Question: I want to select from a li (it looks like a dropdown but it is not) the second value (in my example, 'Bellevue'). Here is a screenshot:

I am using Page Objects and I am looking after elements using @FindBy annonations. Here is what I tried:
'''
@FindBy(how=How.CSS,using = "a[id^='ui-id-'][1]")
'''
I receive the error:
'''
The given selector a<URL> is either invalid or does not result in a WebElement
'''
or using
'''
@FindBy(how=How.CSS,using = "a[id^='ui-id-']"[1])'
'''
I get the error:
'''
the type of expression must be an array but it resolved to string'.
'''
It worked if I used:
'''
WebElement value = driver.findElements(By.cssSelector("a[id^='ui-id']")).get(3);
'''
value.click();
but I must use '@FindBy' and I can not get it to work on get(3) method.
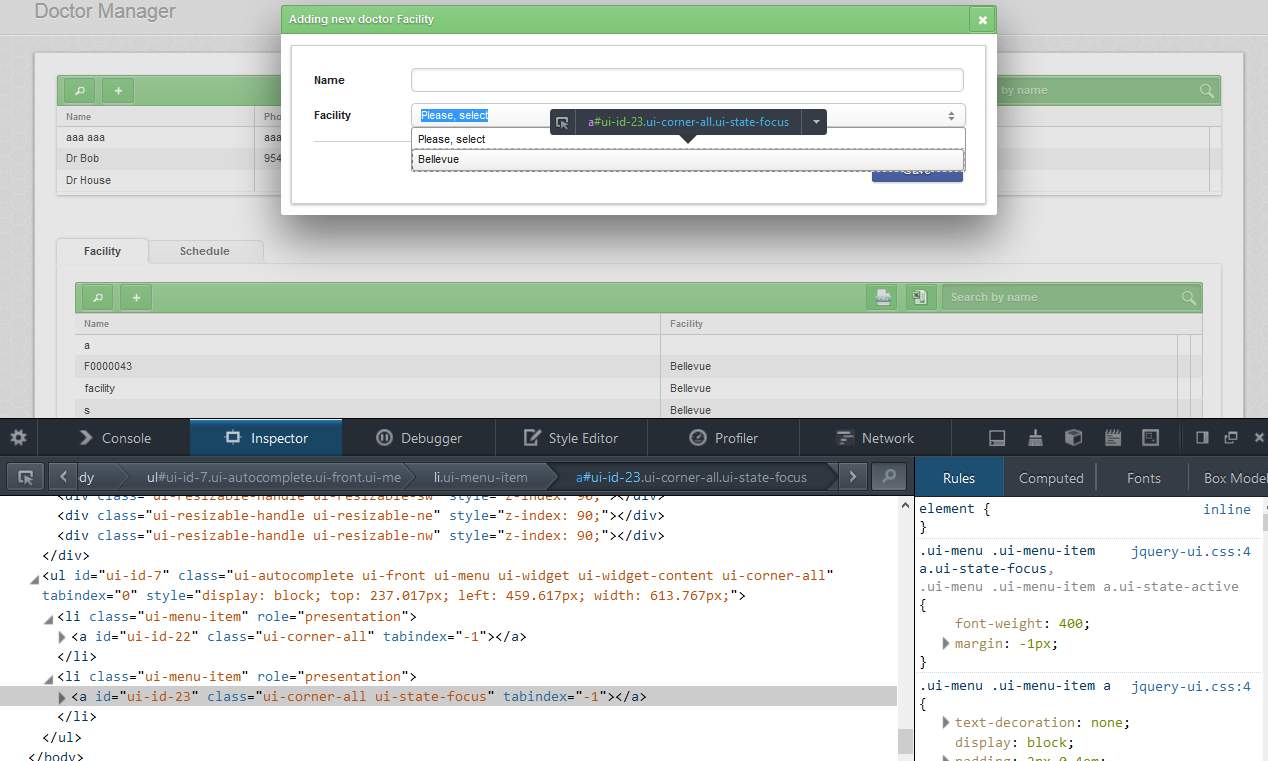
Answer: You can't index elements using '[]' in CSS selectors.
Here is what you might want to try:
'''
@FindBy(how=How.CSS,using = "li.ui-menu-item:nth-of-type(2) > a[id^='ui-id-']")
'''
Or use XPath
'''
@FindBy(how=How.XPATH,using = "(//a[starts-with(@id, 'ui-id-')])[2]")
'''